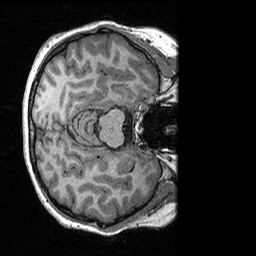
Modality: T1w
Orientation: axial
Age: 29
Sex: female
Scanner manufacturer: siemens
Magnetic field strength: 3 T
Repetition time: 2.3 s
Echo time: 0.00298 s